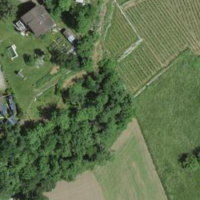
EUNIS habitat code: 44
Species observed at this site:
Asplenium ceterach
Rhamnus cathartica